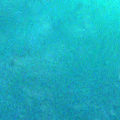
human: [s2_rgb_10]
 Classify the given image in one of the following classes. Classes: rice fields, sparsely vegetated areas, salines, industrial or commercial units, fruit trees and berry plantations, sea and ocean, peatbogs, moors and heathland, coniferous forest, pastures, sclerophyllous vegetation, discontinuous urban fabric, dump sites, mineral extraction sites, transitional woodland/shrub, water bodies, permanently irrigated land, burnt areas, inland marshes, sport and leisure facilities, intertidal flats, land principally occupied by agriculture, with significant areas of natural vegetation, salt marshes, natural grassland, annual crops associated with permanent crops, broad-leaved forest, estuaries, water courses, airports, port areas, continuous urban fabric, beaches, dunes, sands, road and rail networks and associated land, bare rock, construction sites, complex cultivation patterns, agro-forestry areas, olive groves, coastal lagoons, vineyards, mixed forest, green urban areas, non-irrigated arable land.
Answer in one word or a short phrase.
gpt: sea and ocean